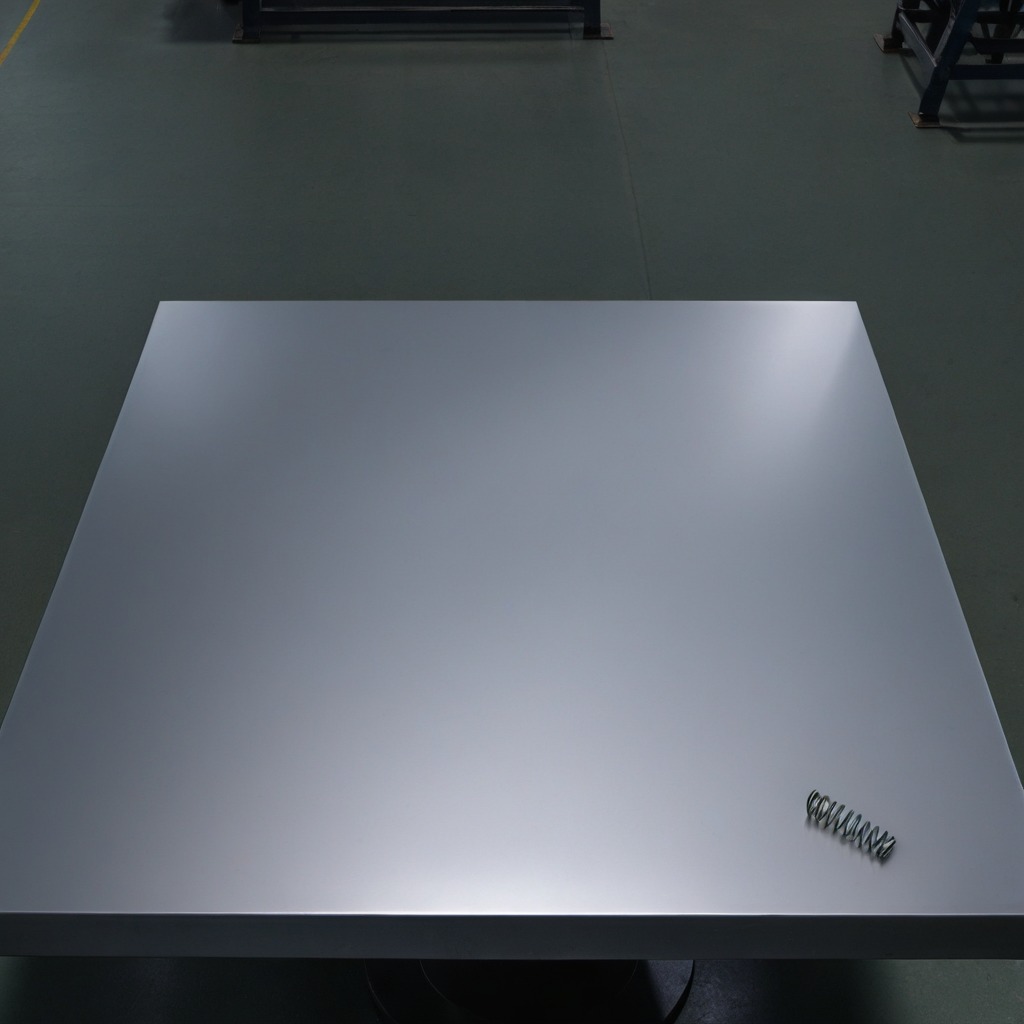
A coiled metal spring is lying on the tabletop in the evening.